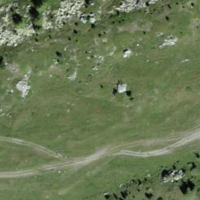
EUNIS habitat code: 26
Species observed at this site:
Phoenicurus ochruros
Aglais urticae
Dryas octopetala
Podisma pedestris